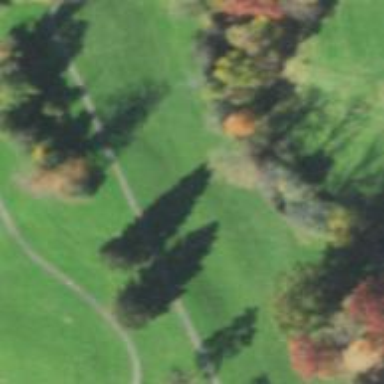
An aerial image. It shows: View of golf hole.